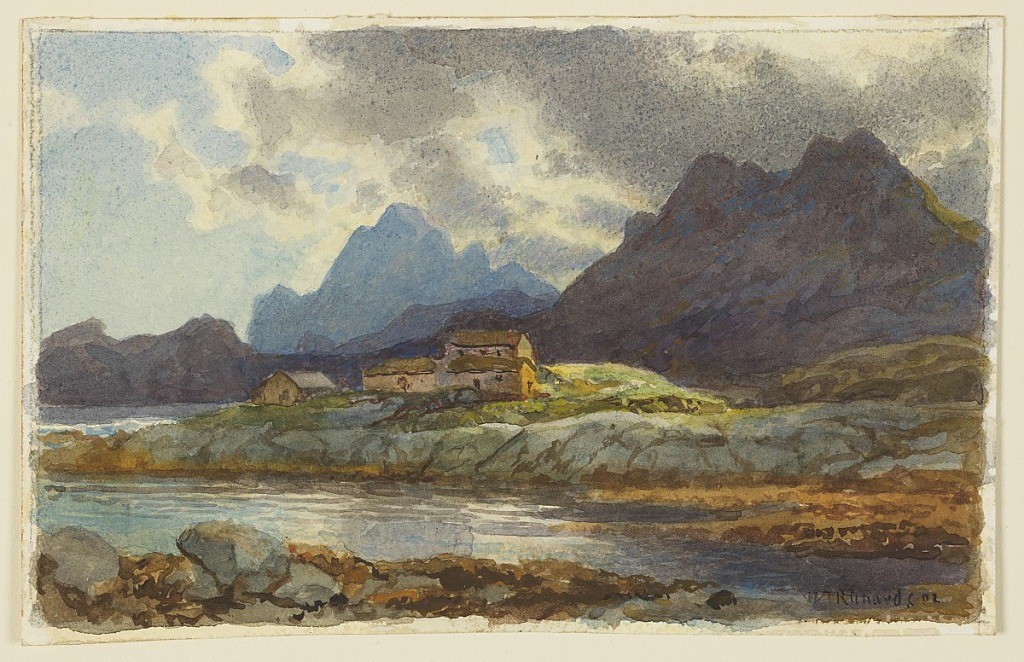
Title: Study of landscape, Norway
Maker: William Trost Richards, American, 1833–1905
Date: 1902
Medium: Brush and watercolor, graphite on paper
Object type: Drawing
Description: Sketch of a fiord with rock in the background. In the foreground, a narrow strip of land just out into the sea, with a small group of houses in the center.